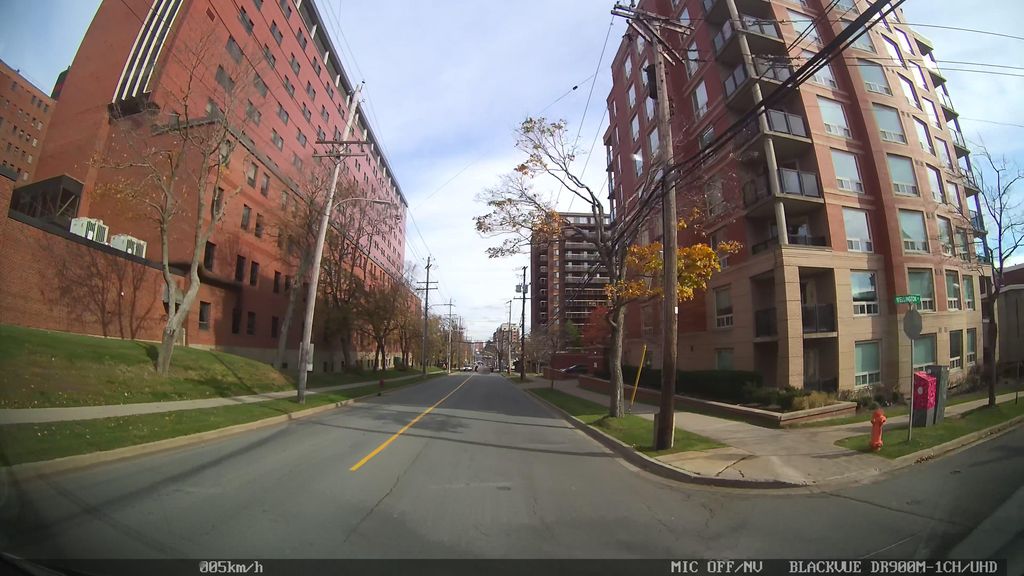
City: halifax